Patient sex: M
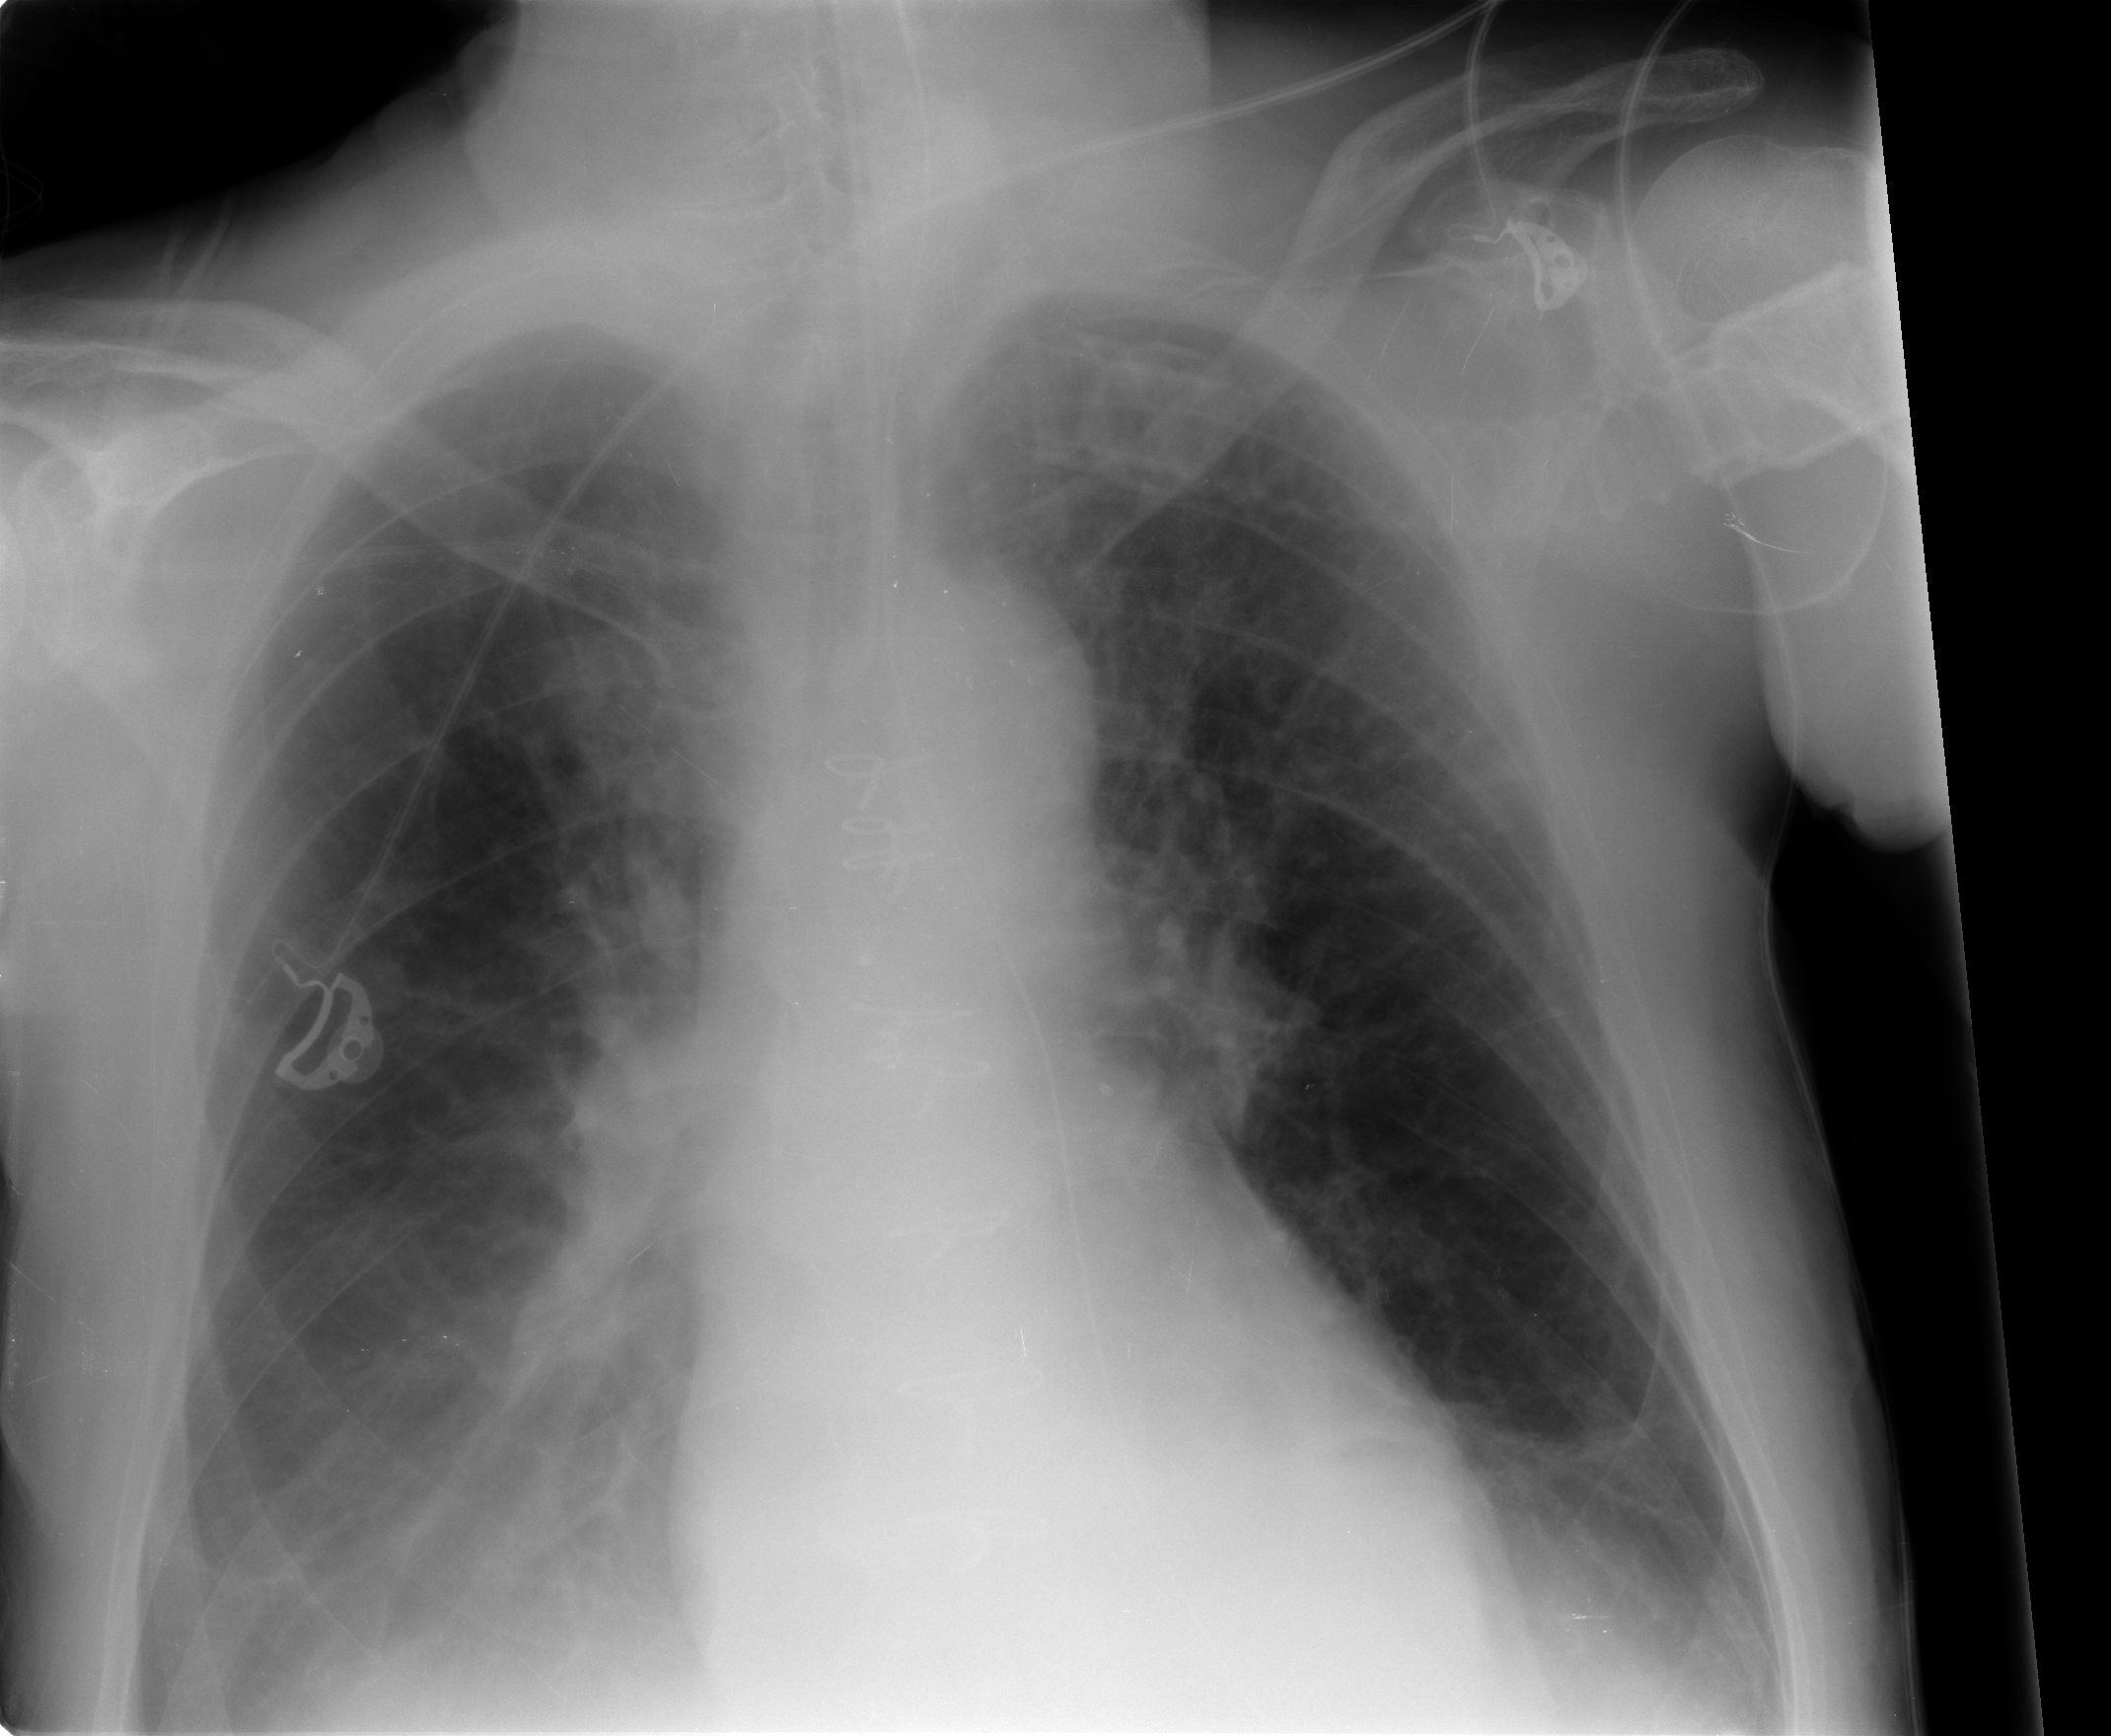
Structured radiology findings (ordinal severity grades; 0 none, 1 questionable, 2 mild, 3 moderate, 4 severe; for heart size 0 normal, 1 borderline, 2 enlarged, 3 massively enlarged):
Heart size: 0
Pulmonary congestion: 2
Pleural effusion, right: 2
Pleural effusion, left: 1
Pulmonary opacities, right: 0
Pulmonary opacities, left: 0
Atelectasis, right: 2
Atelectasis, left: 2